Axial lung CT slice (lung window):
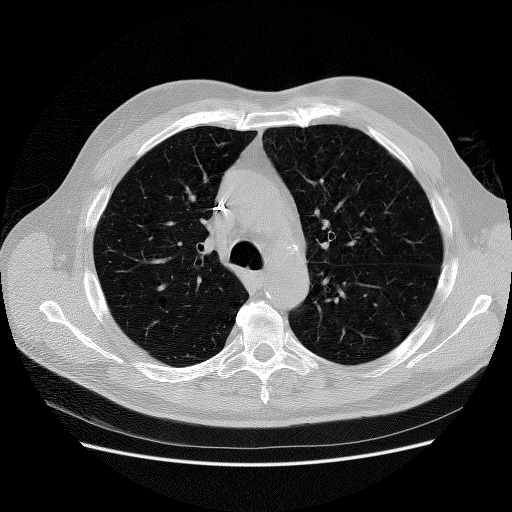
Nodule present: no